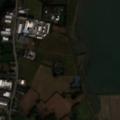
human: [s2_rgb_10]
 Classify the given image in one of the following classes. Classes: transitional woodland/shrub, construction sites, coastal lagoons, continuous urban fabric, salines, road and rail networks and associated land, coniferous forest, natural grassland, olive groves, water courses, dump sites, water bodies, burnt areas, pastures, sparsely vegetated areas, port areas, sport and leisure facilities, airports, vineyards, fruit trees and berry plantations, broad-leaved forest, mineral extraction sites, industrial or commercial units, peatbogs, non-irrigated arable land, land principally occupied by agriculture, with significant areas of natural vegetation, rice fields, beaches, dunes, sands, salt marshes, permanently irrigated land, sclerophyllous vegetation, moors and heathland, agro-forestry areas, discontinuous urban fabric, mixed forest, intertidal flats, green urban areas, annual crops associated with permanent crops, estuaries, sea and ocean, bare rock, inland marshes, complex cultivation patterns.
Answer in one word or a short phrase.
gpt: industrial or commercial units, non-irrigated arable land, pastures, land principally occupied by agriculture, with significant areas of natural vegetation, sea and ocean